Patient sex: F
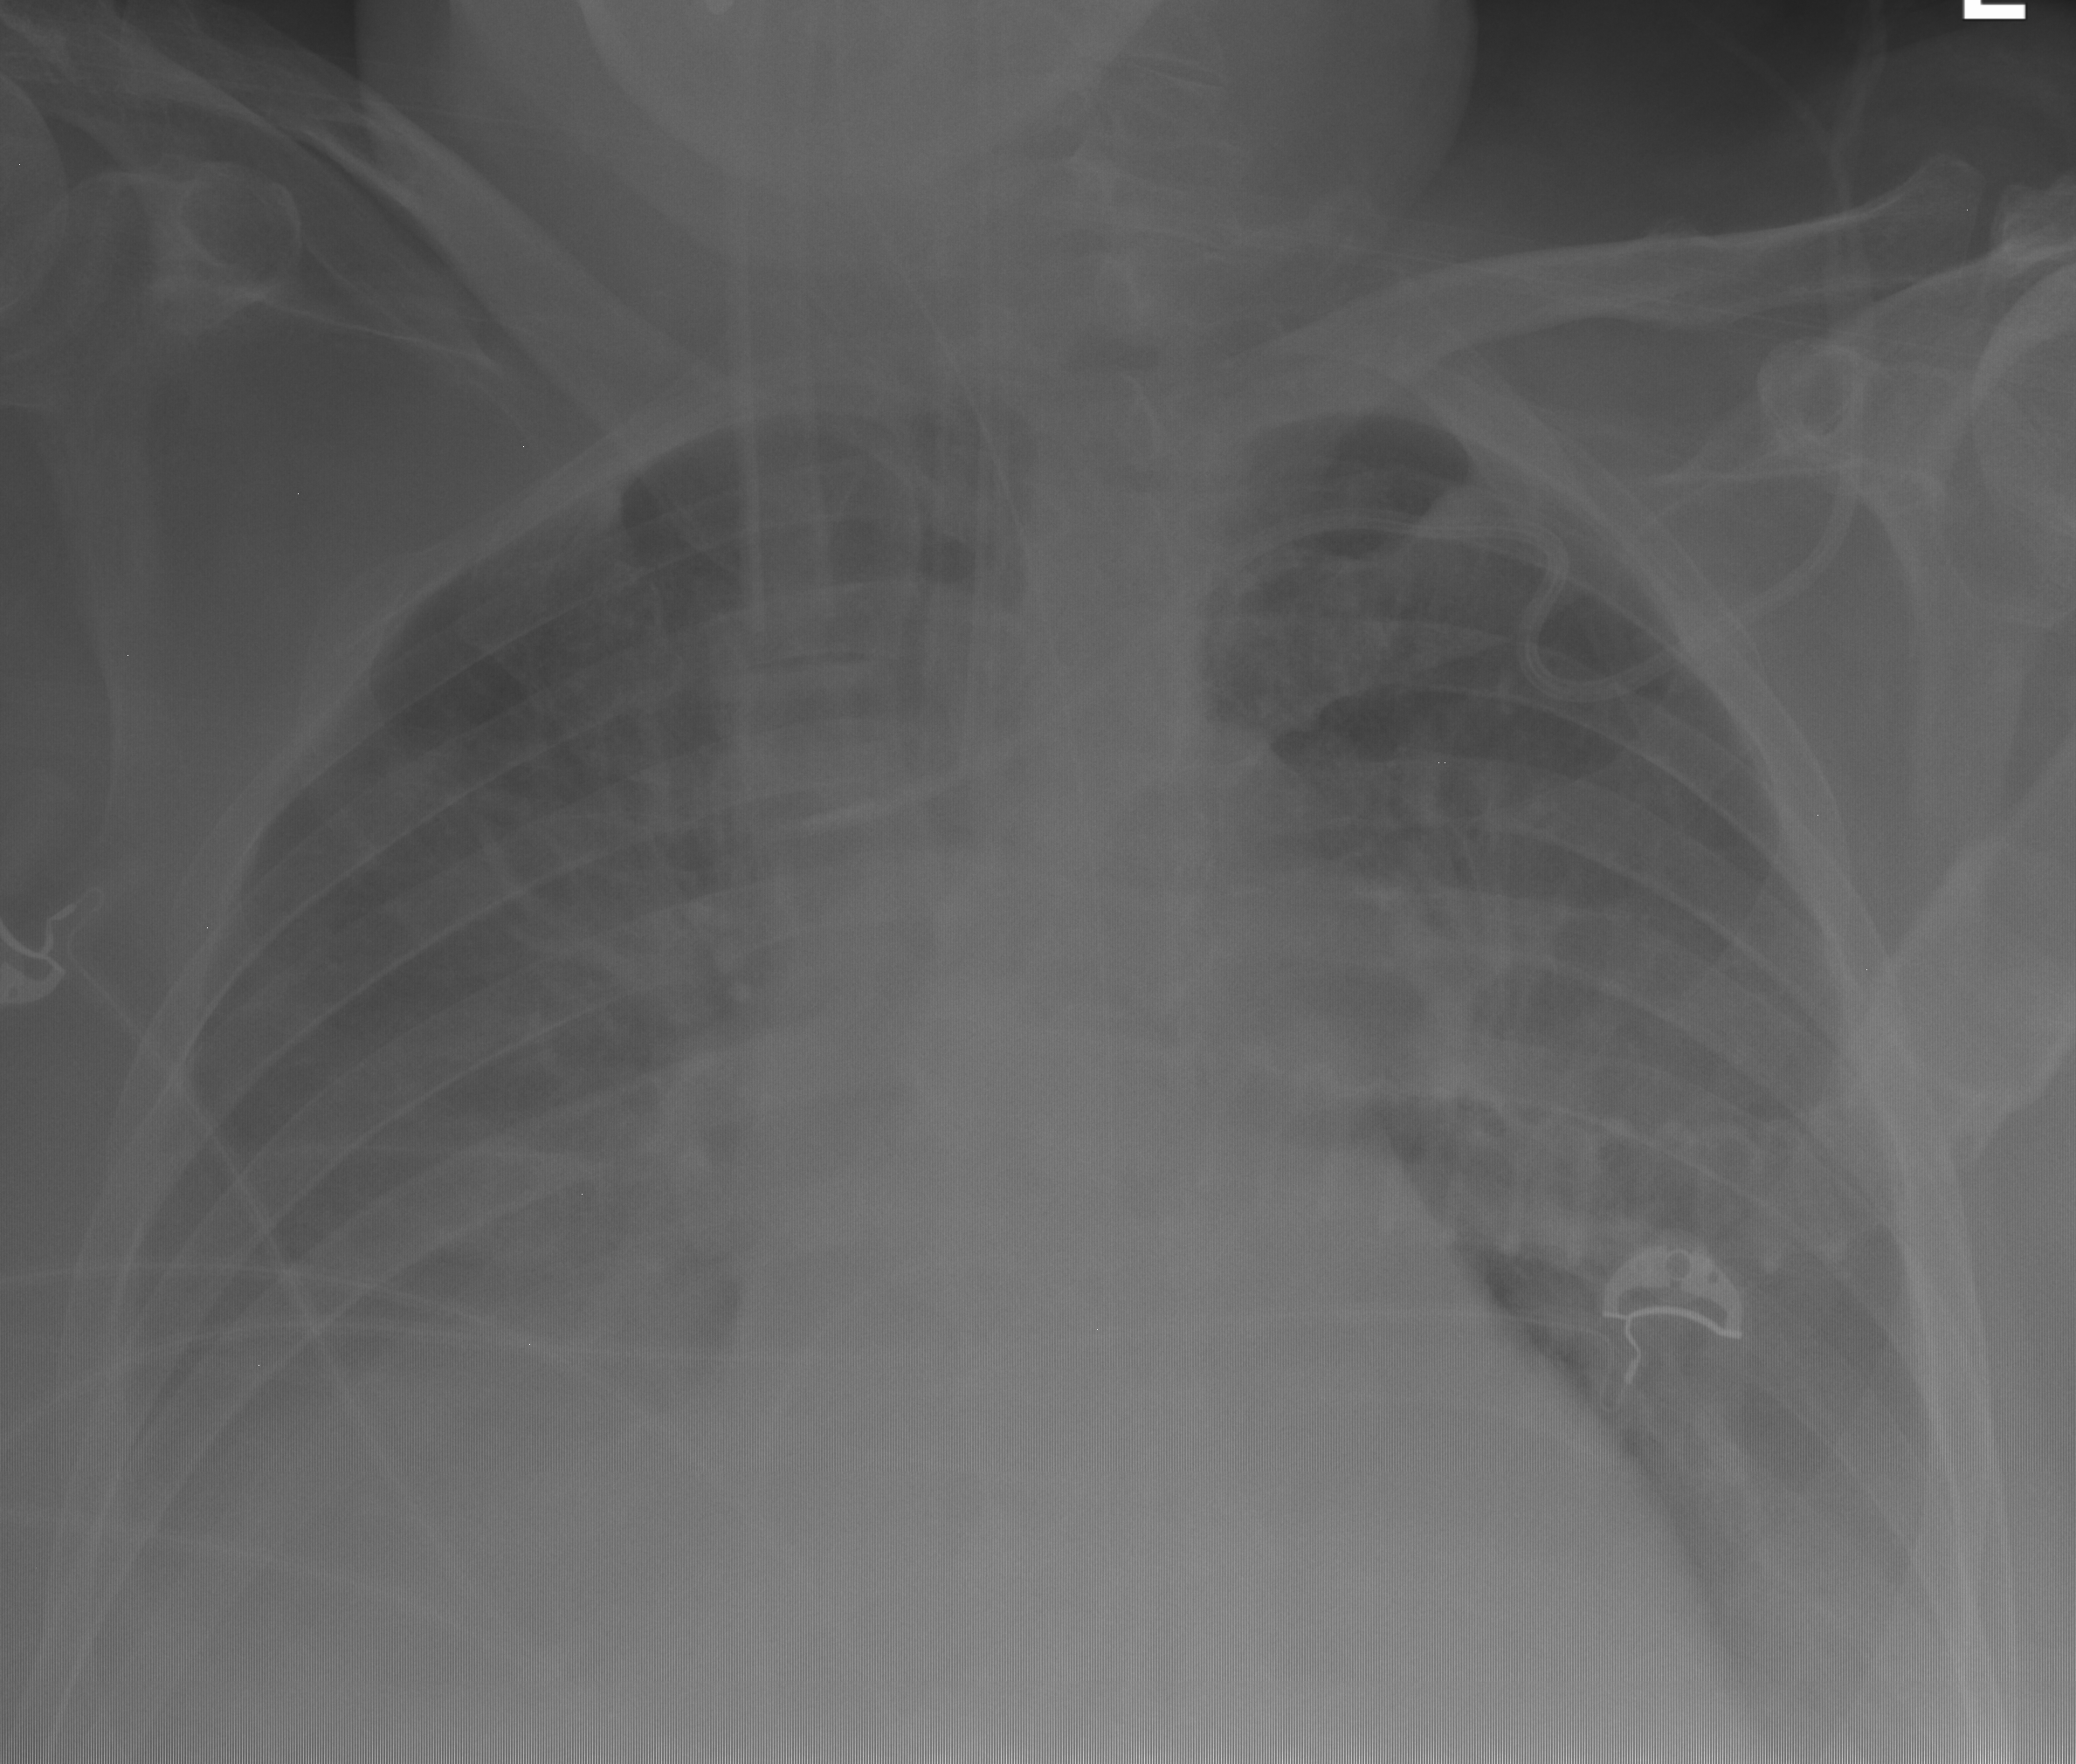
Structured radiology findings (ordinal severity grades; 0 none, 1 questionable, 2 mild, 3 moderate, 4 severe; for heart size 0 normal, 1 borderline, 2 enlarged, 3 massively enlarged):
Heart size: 0
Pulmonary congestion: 0
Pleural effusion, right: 2
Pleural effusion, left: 2
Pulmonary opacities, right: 1
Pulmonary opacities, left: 1
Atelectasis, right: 2
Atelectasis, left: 2